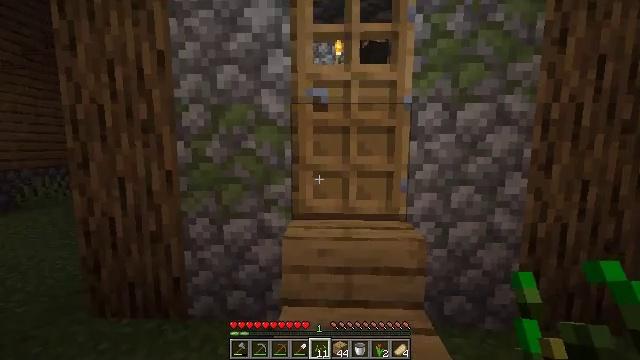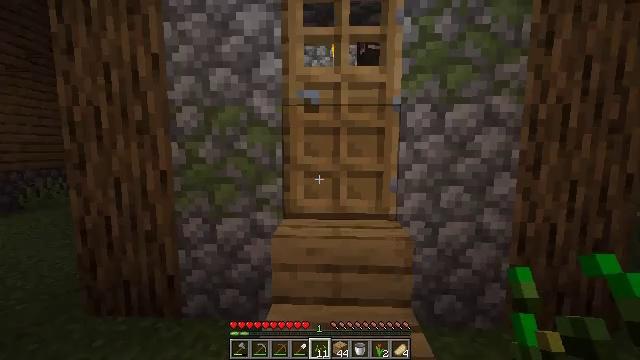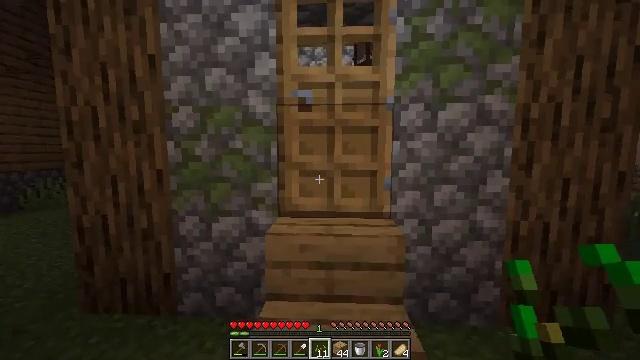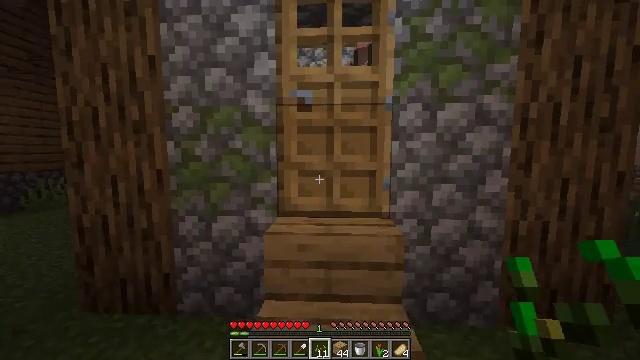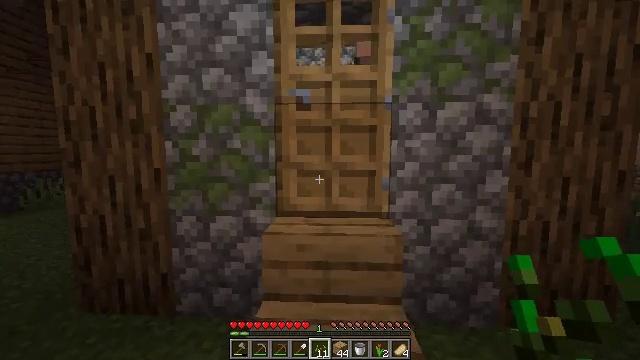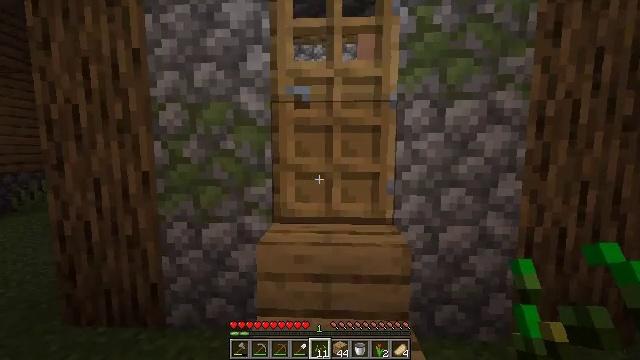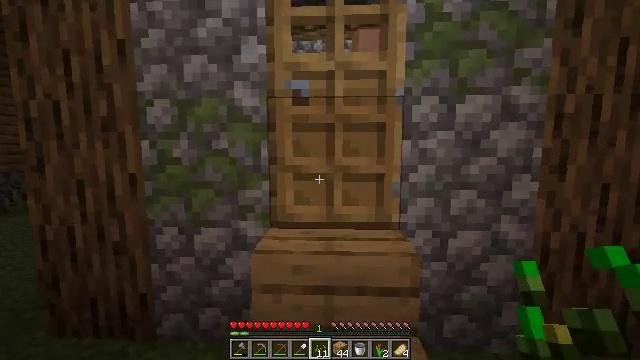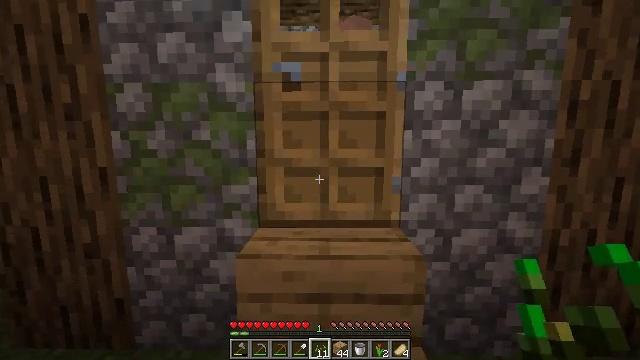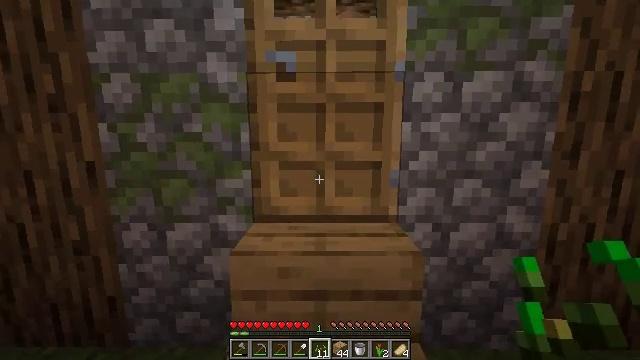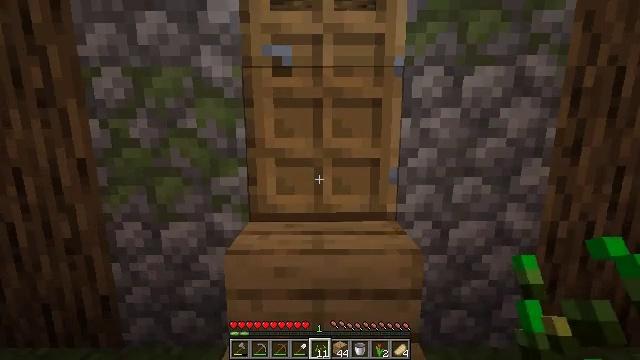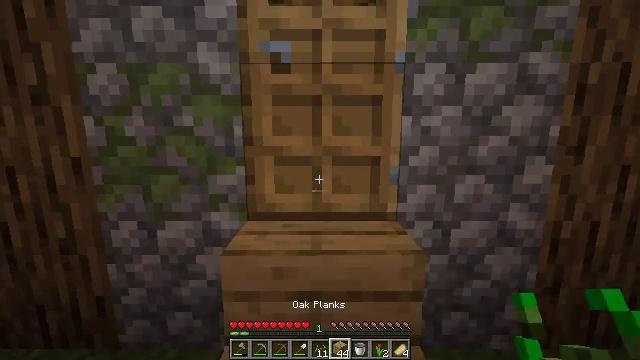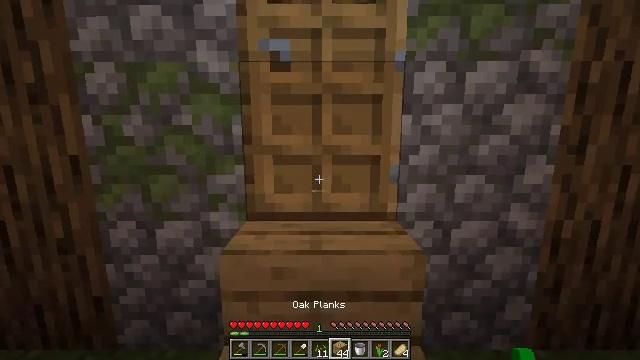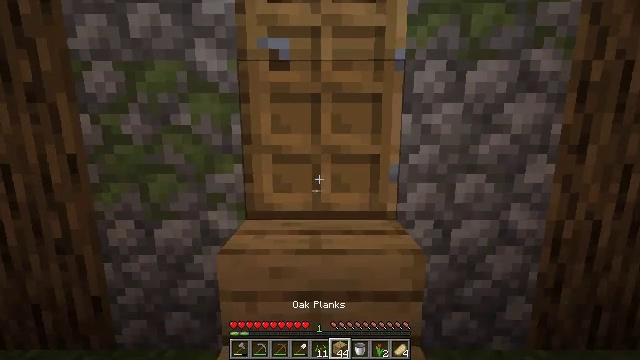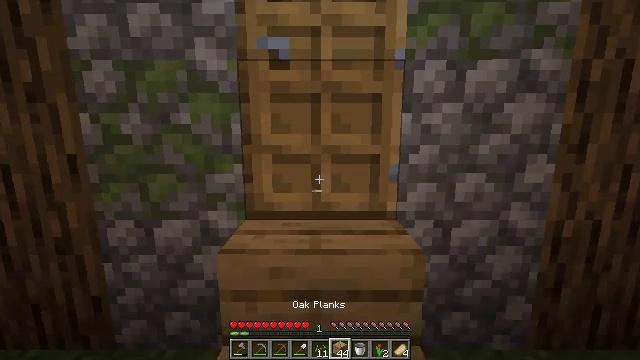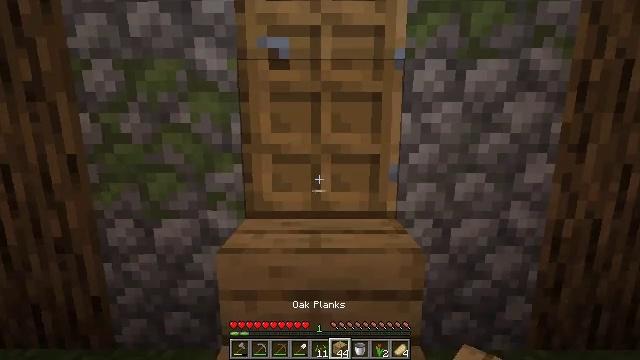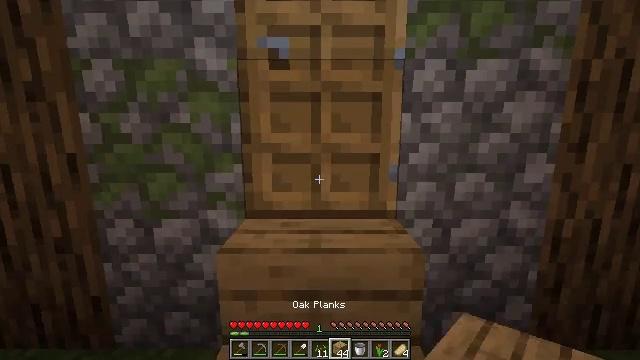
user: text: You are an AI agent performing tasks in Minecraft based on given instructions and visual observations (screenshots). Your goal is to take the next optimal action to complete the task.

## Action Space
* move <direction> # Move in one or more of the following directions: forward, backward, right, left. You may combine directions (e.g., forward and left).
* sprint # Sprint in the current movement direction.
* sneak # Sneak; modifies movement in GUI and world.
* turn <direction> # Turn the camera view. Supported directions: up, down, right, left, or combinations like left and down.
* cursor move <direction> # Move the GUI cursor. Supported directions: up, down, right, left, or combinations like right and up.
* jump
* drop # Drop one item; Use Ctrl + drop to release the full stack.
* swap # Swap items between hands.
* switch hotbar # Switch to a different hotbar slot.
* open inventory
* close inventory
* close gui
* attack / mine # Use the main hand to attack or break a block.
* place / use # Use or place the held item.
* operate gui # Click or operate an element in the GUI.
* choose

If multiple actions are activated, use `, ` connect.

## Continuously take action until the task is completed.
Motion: motion action
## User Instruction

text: Break the oak stairs.
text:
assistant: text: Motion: no_op
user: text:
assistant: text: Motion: no_op
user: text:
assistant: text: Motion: no_op
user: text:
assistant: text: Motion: move forward
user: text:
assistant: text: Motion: move forward
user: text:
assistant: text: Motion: move forward
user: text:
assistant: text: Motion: turn right and down
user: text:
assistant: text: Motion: turn down
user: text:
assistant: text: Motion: no_op
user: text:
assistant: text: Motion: no_op
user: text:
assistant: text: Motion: no_op
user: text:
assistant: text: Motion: no_op
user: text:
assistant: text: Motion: no_op
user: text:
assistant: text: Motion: no_op
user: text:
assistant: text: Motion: no_op
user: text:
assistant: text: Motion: no_op
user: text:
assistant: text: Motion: no_op
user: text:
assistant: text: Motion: move forward
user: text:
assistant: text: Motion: move forward
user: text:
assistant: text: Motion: move forward
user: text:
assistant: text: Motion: no_op
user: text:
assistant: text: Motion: no_op
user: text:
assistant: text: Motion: no_op
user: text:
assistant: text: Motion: no_op
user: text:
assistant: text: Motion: no_op
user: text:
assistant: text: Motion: no_op
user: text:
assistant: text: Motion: turn right and down
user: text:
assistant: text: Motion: turn right and down
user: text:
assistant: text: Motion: turn right and down
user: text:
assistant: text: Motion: turn down